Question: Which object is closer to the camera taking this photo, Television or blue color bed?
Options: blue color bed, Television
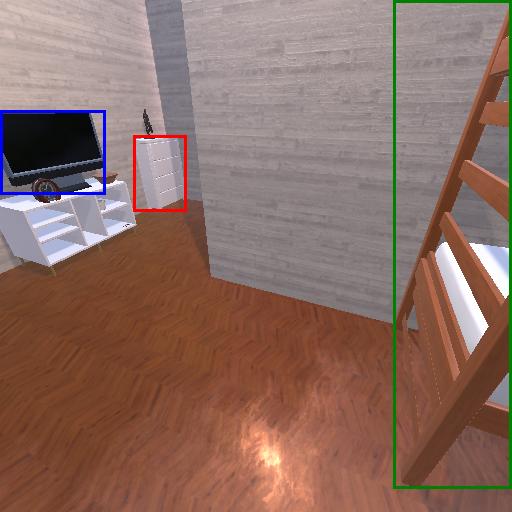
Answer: blue color bed